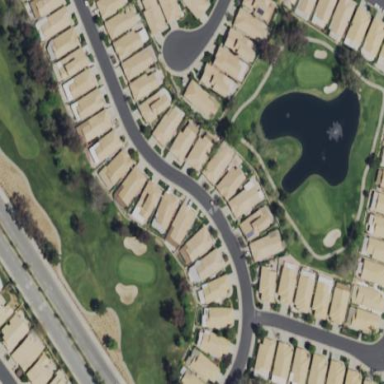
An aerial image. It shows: Designated golf cart path that is service road.